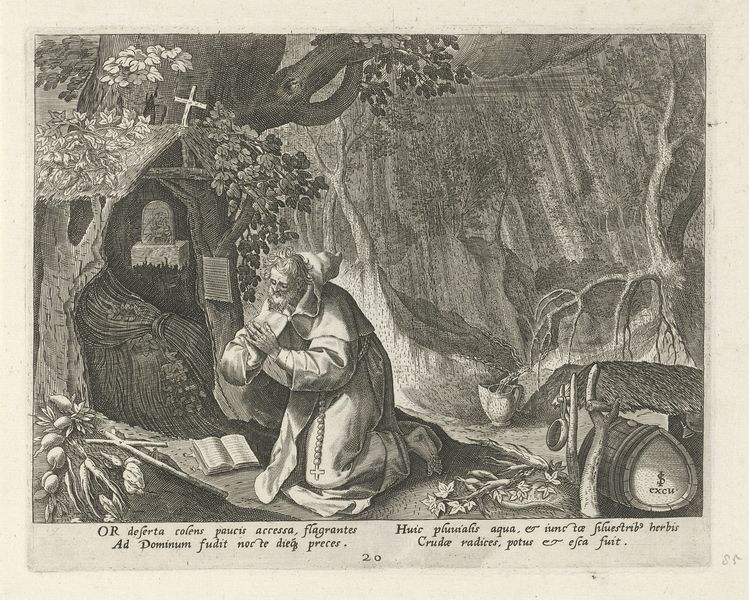
Titel: Or de kluizenaar
Künstler: Johann (I) Sadeler
Standort: Amsterdam
Institution: Rijksmuseum
Schlagwörter: baum, blätter, felsen, laub, blumen, stroh, bart, hände, ast, baumstamm, hütte, kutte, wald, krug, schrift, fels, schlucht, gefaltet, barfuss, buch, kreuz, druck, stich, fass, beten, kapelle, mönch, rosenkranz, legende, pfanne, eremit, katholizismus, einsiedler, eremitage, 17.jh, üfamme, waöpfanne, heilige r